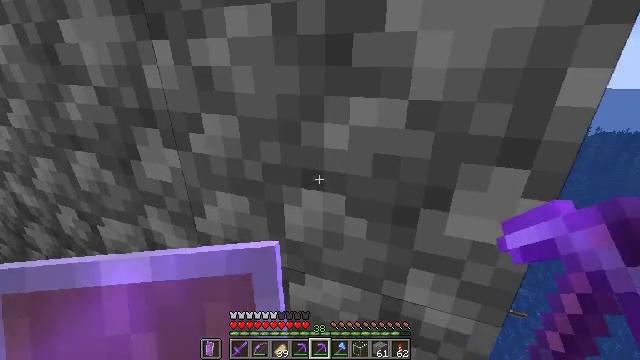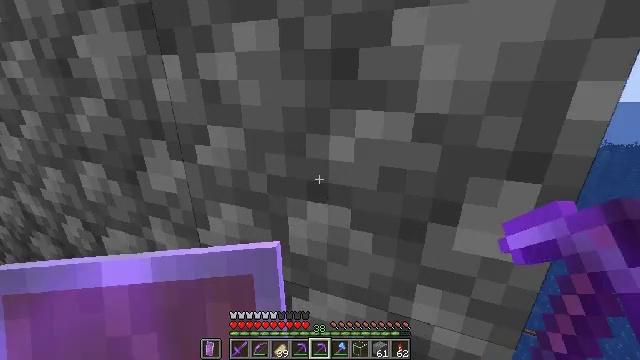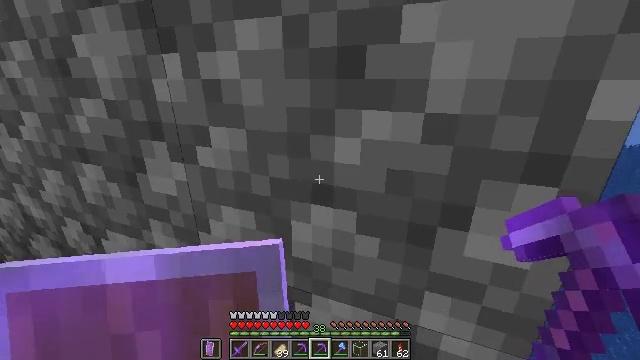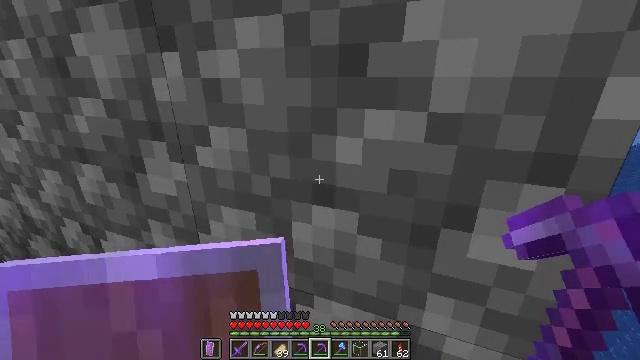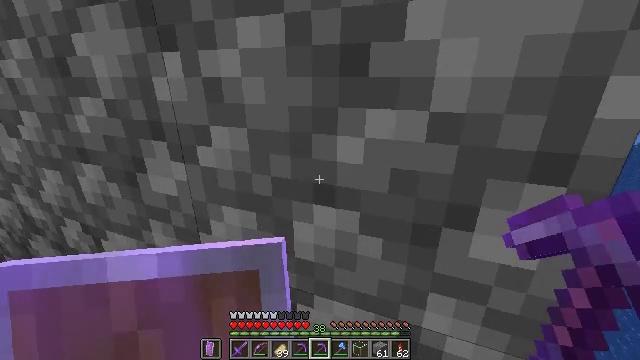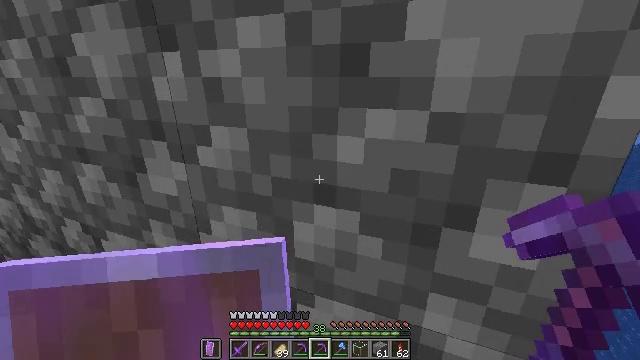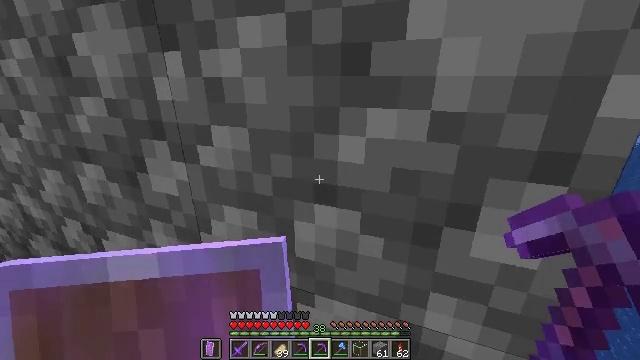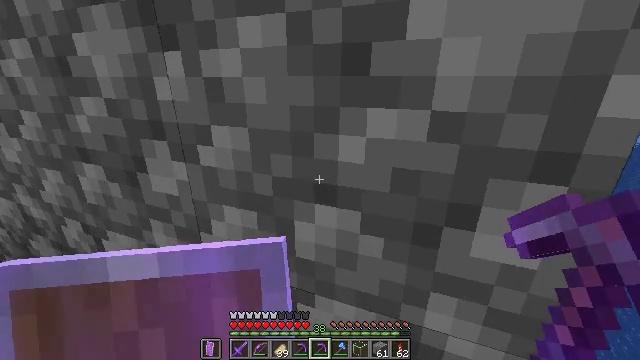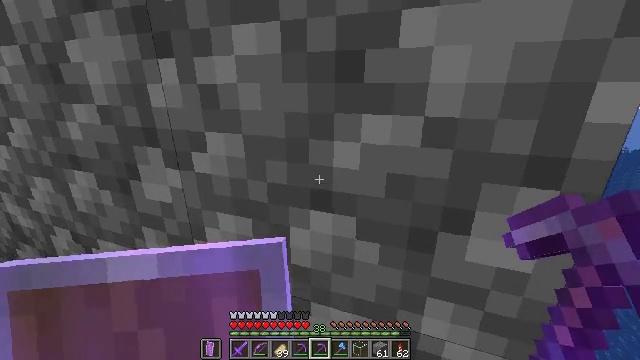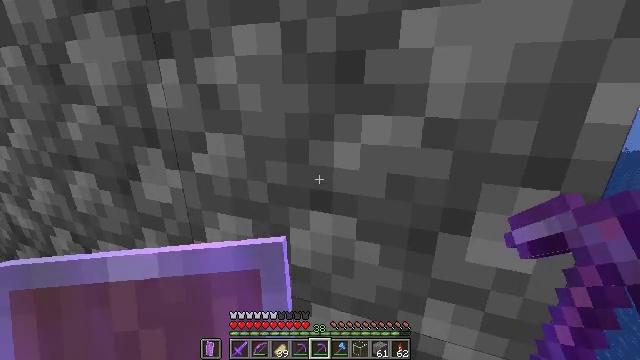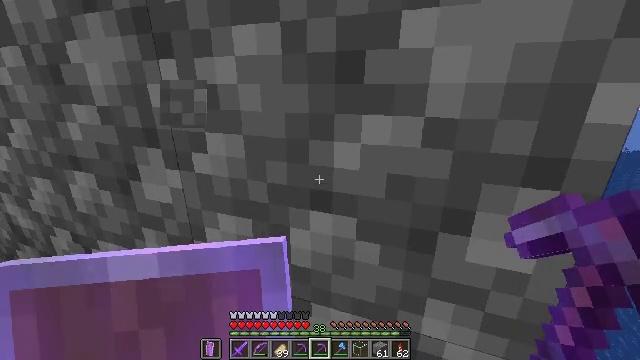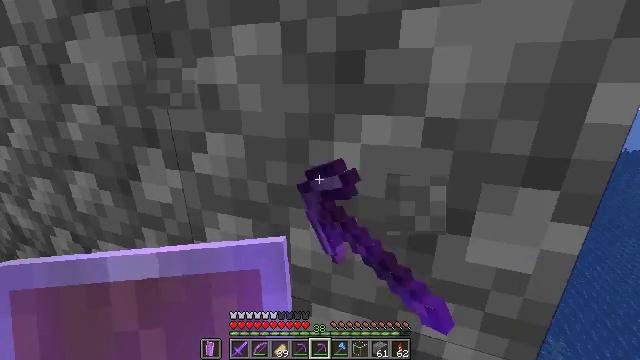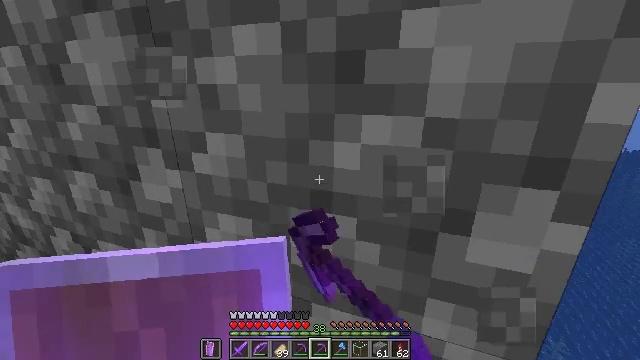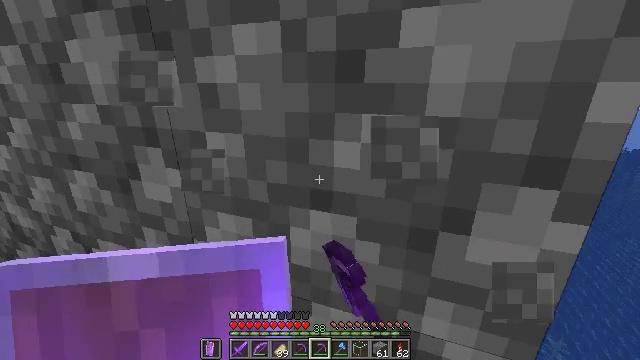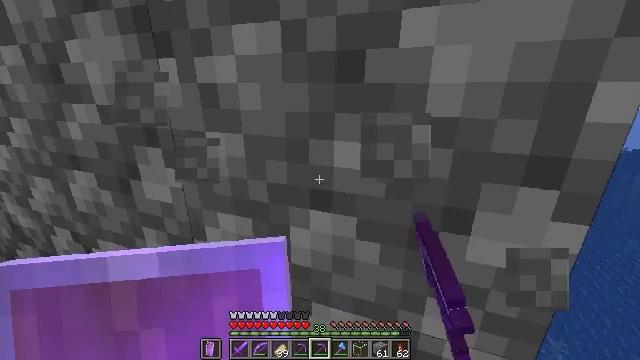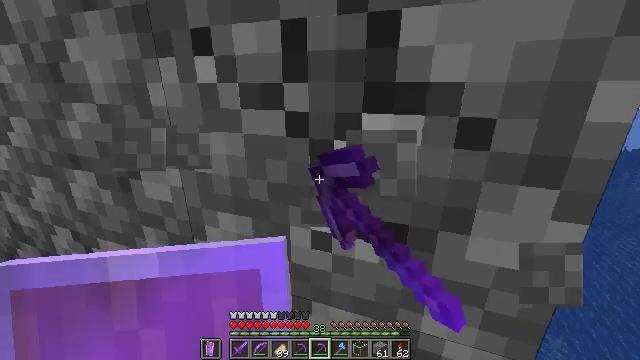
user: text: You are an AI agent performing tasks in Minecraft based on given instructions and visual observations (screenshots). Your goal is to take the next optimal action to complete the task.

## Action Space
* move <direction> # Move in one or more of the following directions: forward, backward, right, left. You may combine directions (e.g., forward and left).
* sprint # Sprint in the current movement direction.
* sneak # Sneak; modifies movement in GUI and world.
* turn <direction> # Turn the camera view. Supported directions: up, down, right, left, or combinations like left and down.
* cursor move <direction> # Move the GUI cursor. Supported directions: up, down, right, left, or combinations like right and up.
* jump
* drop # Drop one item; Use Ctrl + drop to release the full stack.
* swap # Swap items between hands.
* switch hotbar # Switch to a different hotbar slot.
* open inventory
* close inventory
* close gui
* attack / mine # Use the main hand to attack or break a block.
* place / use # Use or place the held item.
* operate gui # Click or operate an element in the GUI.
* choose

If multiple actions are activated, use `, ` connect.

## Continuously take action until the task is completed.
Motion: motion action
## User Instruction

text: Break the cobblestone to create a path.
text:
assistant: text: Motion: turn left and up
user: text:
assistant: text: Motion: no_op
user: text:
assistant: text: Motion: no_op
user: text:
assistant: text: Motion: no_op
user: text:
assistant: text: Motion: no_op
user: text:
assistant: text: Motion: no_op
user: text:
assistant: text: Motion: no_op
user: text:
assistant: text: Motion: turn right and up
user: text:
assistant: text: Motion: no_op
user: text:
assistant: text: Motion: attack / mine
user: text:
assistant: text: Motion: attack / mine
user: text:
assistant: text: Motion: attack / mine
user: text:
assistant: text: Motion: attack / mine
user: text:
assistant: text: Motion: attack / mine
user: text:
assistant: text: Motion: attack / mine
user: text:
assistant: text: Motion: attack / mine
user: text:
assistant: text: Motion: attack / mine
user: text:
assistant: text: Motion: turn down, attack / mine
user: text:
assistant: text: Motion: turn down, attack / mine
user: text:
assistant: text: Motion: attack / mine
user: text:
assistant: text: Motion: attack / mine
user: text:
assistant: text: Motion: turn down, attack / mine
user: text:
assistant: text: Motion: turn down, attack / mine
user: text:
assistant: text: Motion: attack / mine
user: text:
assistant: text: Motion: attack / mine
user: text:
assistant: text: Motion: attack / mine
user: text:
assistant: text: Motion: attack / mine
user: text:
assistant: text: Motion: attack / mine
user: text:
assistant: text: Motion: attack / mine
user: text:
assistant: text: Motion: attack / mine